Question: I am using the <URL> from the list onto the grid as a way to dynamically lay out these buttons.
When "removing" (i.e. reparenting) the tile from the list, an empty space is left. I would like the list to automatically reorganize to close this gap. Is that possible using the approach in the example where the drag/drop is simply done by reparenting the tile? Or do I need to have two models (one for the list and one for the grid) and add/remove the dragged item between the two models?
Thanks for your help!
See this image

to get a better idea of what I mean.
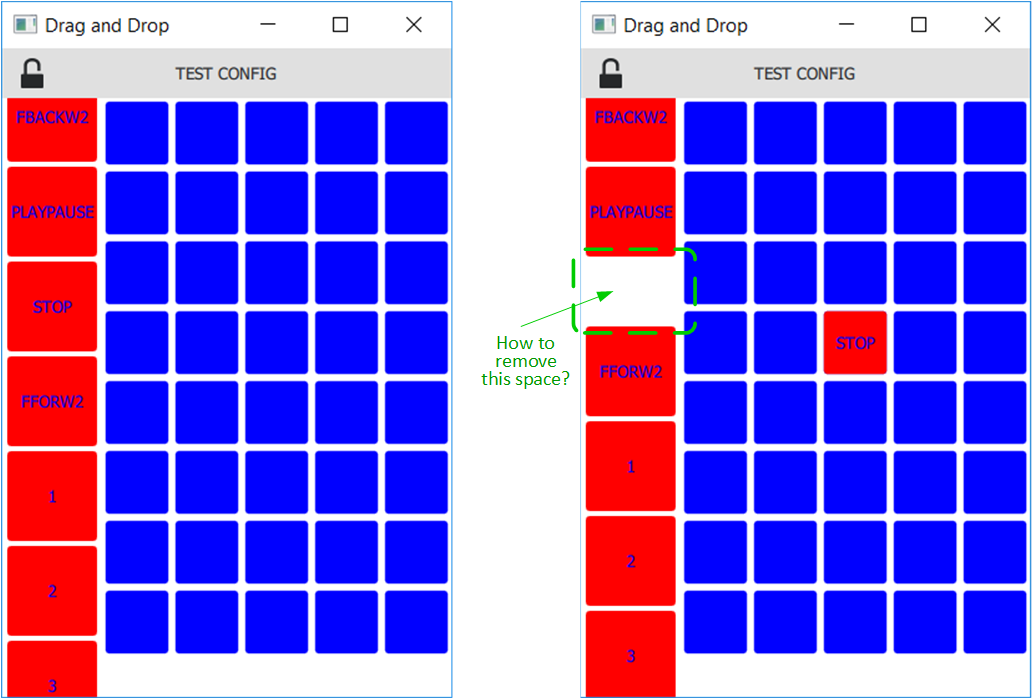
Answer: It happens because in the example they just apply a parent change on a child of the tile, so the empty root 'Item' remains in the columns:
'''
// DragTile.qml
Item {
id: root
// ...
MouseArea {
// ...
drag.target: tile
onReleased: parent = tile.Drag.target !== null ? tile.Drag.target : root
Rectangle {
id: tile
// ...
}
}
}
'''
If you apply the parent change to the root 'Item', the 'Column' will automatically be reorganized:
'''
onReleased: {
if (tile.Drag.target) {
root.parent = tile.Drag.target
root.anchors.centerIn = root.parent
}
}
'''